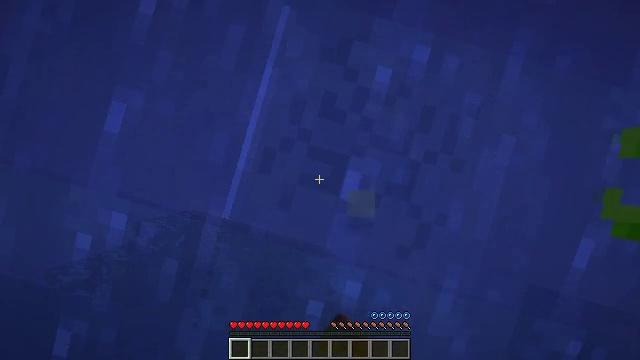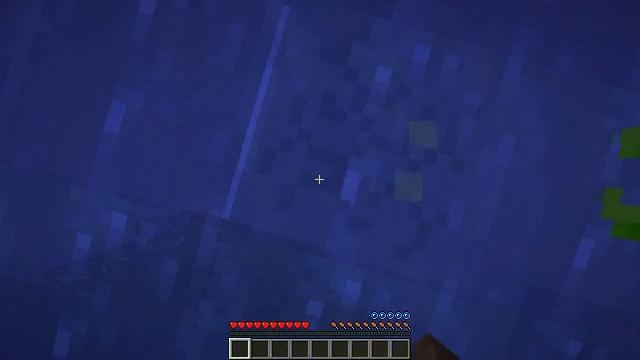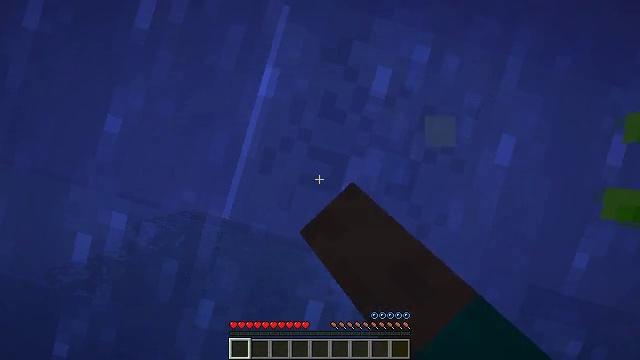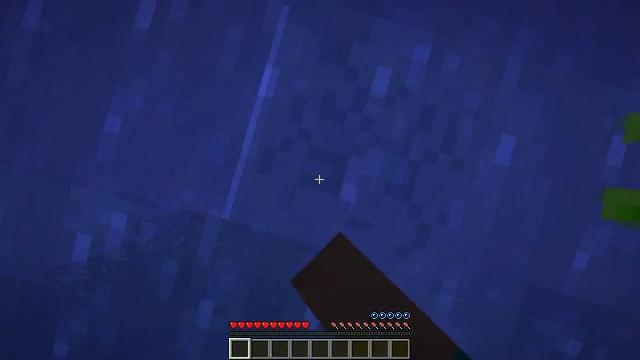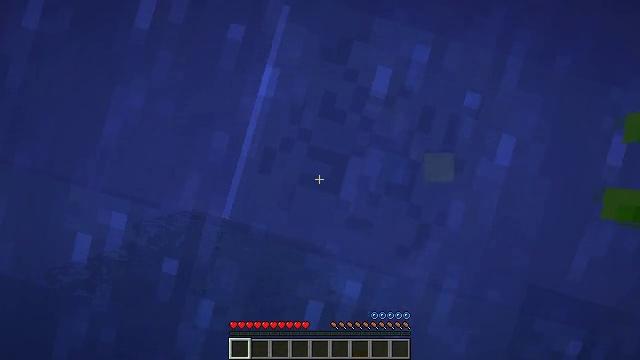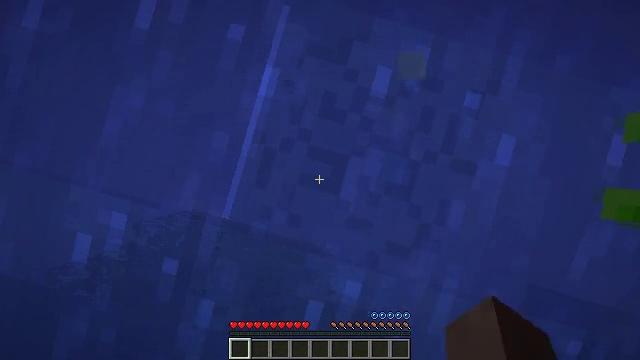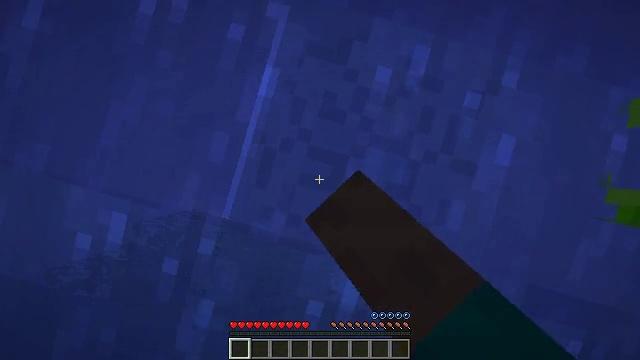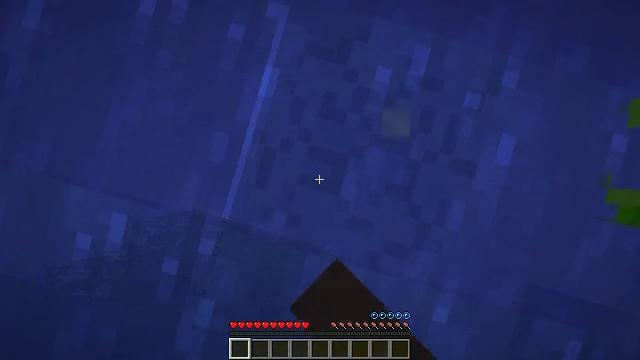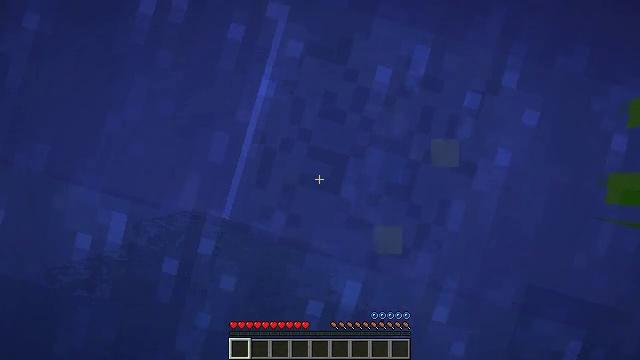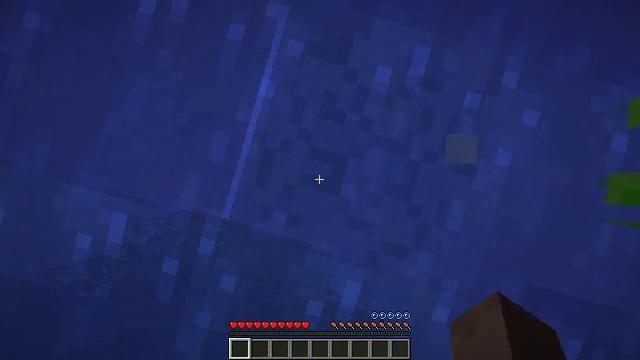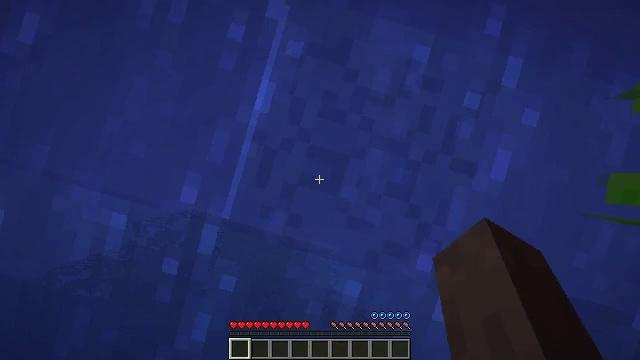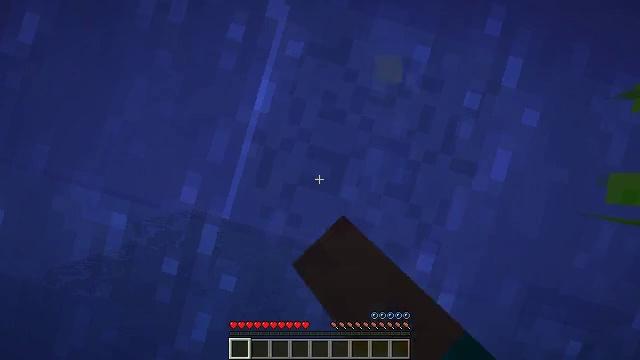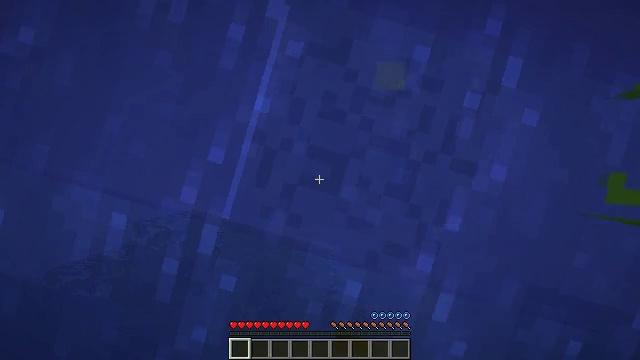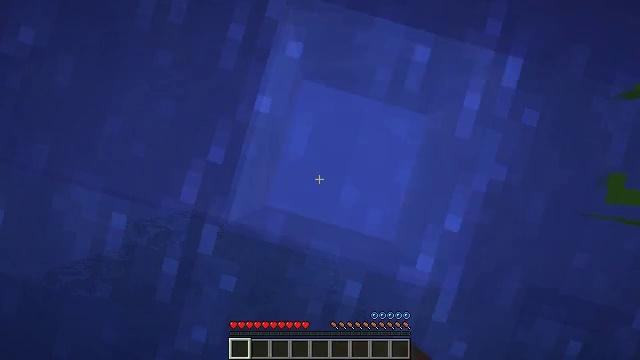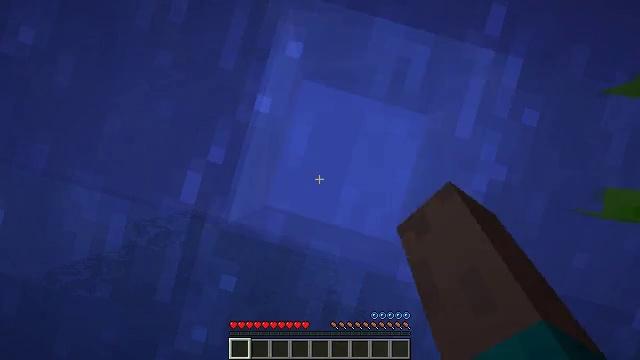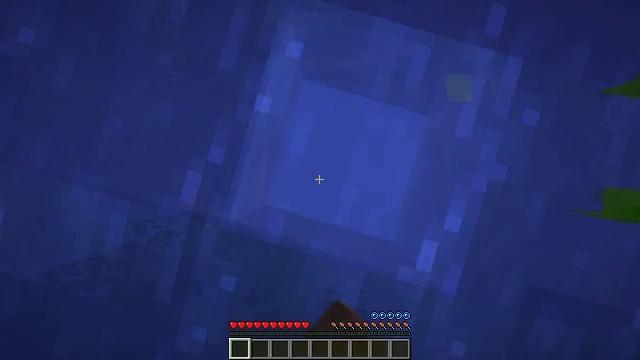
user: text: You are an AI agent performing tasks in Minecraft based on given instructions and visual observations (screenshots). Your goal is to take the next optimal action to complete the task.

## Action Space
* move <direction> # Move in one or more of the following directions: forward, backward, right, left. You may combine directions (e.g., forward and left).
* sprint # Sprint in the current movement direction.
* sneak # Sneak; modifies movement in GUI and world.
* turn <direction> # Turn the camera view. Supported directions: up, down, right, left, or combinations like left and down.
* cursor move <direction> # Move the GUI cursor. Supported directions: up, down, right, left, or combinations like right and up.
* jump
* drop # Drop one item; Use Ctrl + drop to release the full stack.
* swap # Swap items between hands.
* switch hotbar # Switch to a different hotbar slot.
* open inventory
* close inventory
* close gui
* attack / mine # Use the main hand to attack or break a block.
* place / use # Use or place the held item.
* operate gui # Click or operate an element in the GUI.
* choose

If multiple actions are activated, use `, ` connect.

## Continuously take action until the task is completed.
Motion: motion action
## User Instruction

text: Harvest the ice from frozen areas.
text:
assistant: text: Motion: attack / mine
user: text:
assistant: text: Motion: attack / mine
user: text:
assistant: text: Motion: attack / mine
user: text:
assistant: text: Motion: attack / mine
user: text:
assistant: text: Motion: attack / mine
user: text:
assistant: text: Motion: attack / mine
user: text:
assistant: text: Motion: attack / mine
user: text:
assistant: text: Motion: attack / mine
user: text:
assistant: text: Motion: attack / mine
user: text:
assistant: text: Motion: attack / mine
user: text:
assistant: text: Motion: attack / mine
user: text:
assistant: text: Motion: attack / mine
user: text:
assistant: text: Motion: attack / mine
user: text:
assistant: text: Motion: attack / mine
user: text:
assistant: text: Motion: attack / mine
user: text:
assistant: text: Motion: attack / mine
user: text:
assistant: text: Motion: attack / mine
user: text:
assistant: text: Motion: attack / mine
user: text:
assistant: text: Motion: attack / mine